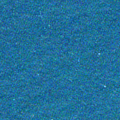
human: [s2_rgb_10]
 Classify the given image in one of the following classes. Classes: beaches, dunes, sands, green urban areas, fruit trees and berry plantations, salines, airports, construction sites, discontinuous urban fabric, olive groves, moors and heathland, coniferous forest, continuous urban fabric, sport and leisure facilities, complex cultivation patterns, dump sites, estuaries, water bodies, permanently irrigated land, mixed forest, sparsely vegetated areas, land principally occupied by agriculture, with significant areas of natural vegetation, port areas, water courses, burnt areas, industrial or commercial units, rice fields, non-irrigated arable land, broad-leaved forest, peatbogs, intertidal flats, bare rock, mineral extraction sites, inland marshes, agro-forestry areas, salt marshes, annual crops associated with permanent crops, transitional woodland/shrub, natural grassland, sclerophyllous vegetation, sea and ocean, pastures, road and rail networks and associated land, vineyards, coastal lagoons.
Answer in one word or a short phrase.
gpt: sea and ocean